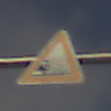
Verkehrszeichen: SplittSchotter
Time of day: SunriseSunset
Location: Outdoor (Nature)
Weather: PartlyCloudy
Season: NotSpecified
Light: Natural